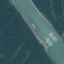
Land use / land cover class: River